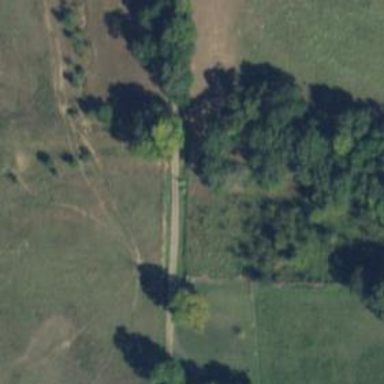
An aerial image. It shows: Abandoned railway.